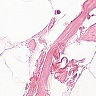
Metastatic tissue present: no